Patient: sex F, age 26
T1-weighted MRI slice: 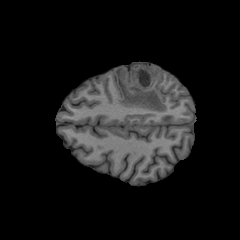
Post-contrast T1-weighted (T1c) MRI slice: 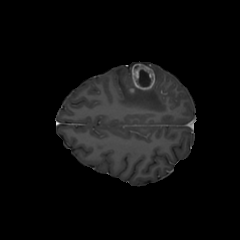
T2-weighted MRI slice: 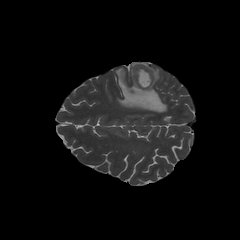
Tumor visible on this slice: yes
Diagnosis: Glioblastoma, IDH-wildtype
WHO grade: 4